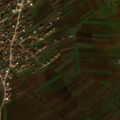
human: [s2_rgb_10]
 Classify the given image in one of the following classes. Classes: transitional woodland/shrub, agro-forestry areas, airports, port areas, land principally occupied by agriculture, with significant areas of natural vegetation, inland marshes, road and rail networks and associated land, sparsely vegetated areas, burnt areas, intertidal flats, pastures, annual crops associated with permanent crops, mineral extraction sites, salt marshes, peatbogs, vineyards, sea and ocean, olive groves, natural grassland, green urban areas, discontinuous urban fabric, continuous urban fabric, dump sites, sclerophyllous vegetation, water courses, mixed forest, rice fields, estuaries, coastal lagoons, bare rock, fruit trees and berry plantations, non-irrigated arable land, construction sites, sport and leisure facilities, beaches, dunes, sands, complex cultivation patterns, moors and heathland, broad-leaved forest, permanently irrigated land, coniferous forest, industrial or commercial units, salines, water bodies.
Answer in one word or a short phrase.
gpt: discontinuous urban fabric, non-irrigated arable land, complex cultivation patterns